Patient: sex M, age 42
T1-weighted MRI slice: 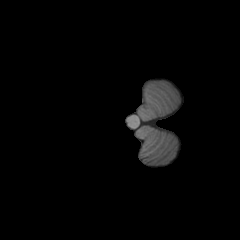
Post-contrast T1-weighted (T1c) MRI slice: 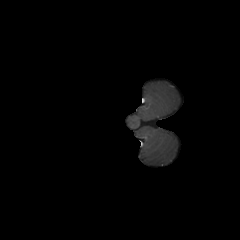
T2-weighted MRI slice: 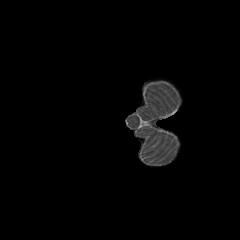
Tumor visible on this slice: yes
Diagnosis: Glioblastoma, IDH-wildtype
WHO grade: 4